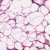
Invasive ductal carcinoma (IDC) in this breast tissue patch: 0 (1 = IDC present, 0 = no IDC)